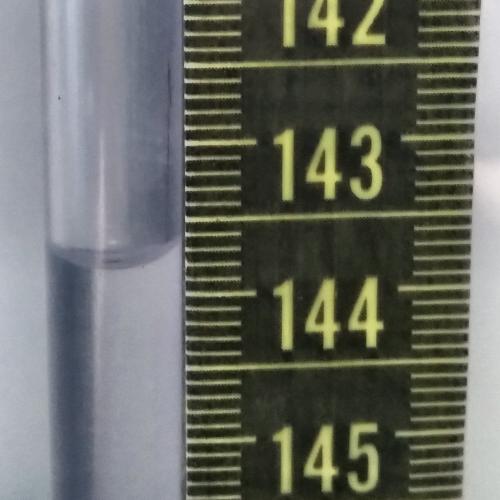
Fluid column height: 143.7 cm